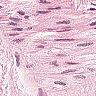
Metastatic tissue present: no